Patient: sex F, age 61
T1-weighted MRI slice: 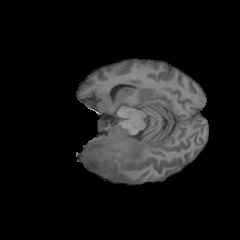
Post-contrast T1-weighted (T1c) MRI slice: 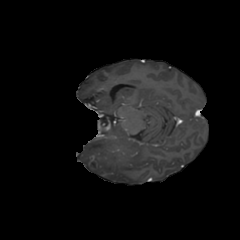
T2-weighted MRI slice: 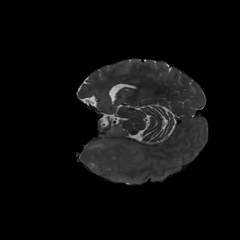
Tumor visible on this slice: yes
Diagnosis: Glioblastoma, IDH-wildtype
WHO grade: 4